Current action and preconditions to check: path_clear

Your task: For each precondition in the list above, predict whether it will hold at this action.

Consider the current scene as observed from the mobile robot's camera, and analyze the predicted future states of all dynamic agents (e.g., people, animals, vehicles, or any moving entities) within the NEXT SECOND.

IMPORTANT: Only answer "very likely" if you are absolutely certain—based on strong, clear evidence—that a dynamic agent will violate the precondition in the predicted future state. Do NOT answer "very likely" for unlikely, ambiguous, or low-probability risks.

Ask yourself for each precondition: Is there a high probability, with clear and convincing evidence, that the predicted future states of any dynamic agent will interfere with the predicted future state of the currently executing action within the NEXT SECOND, causing that precondition to fail?

Assess the risk level based on these predictions. Use "likely" or "very likely" if motions create a clear risk of interference.

Use "neutral" or "improbable" if agents are nearby but their predicted paths are clearly diverging or non-conflicting.

Failure Risk Categories: "very improbable", "improbable", "neutral", "likely", "very likely"

Answer Format: Output ONLY the probability_of_failure value from these categories: "very improbable", "improbable", "neutral", "likely", "very likely"

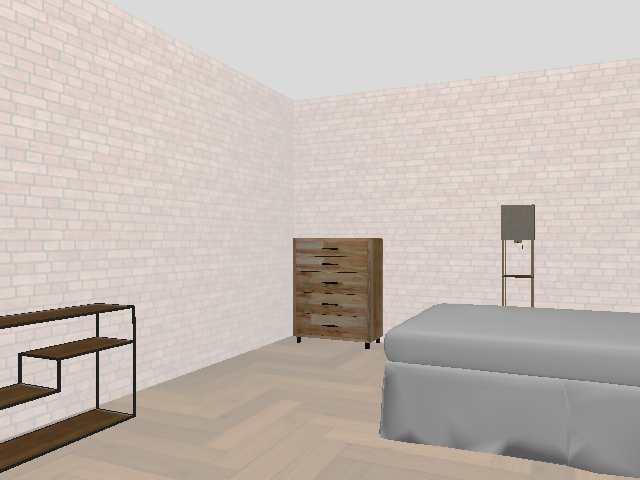

Answer: very improbable